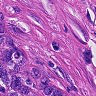
Metastatic tissue present: yes